Interaction volume radius: 5 \u00c5
Interaction volume height: 45 \u00c5
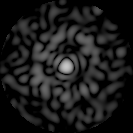
Disorder parameter: 0.8386